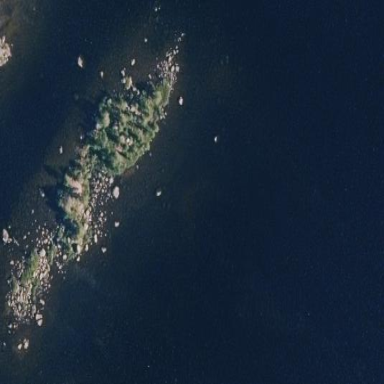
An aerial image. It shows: Islet.